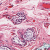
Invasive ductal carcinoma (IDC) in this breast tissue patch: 0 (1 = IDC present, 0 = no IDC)